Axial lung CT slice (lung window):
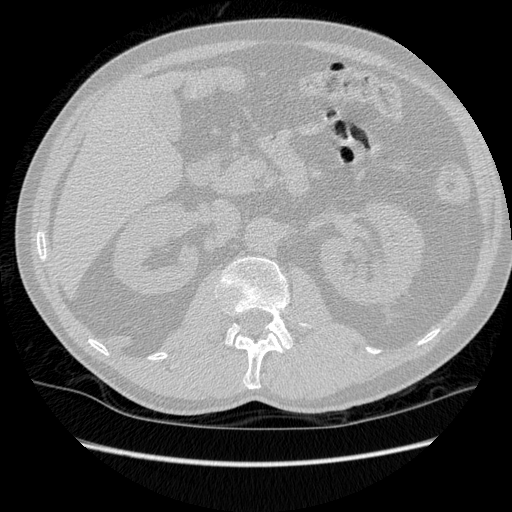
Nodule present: no